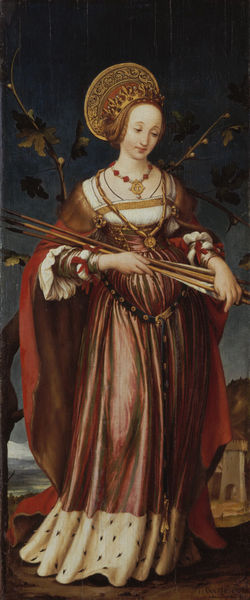
Titel: Die Heilige Ursula
Künstler: Hans d. J. Holbein (?)
Standort: Karlsruhe
Institution: Staatliche Kunsthalle Karlsruhe
Schlagwörter: baum, berg, blau, blätter, dunkel, hand, laub, meer, umhang, landschaft, abend, frau, frisur, hintergrund, kleid, nacht, schmuck, tür, weiss, dame, gebäude, gürtel, rot, haube, blass, falten, gesicht, hermelin, kleidung, pelz, stehen, niederlande, portrait, porträt, öl, zweige, gewand, gold, mantel, reich, adel, saum, blatt, diadem, edelsteine, krone, madame, prinzessin, traurig, turm, ranken, schleppe, küste, kette, dorf, glanz, robe, gesenkter blick, bauch, allein, schwanger, halskette, tor, eingang, burg, waffen, waffe, nerz, göttin, brokat, ganzkörper, diagonal, heiligenschein, nimbus, mittelalter, herrscherin, königin, heilige, fürstin, heilig, maria, pfeil, korsage, artemis, diana, pfeile, purpur, aureole, weinranke, barbara, märtyrerin, korne, pelzbesatz, fru, edle dame, madme